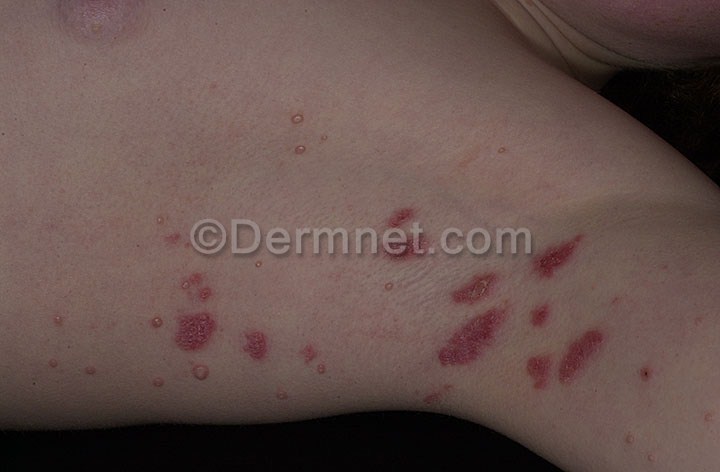
Disease: Herpes HPV and other STDs Photos